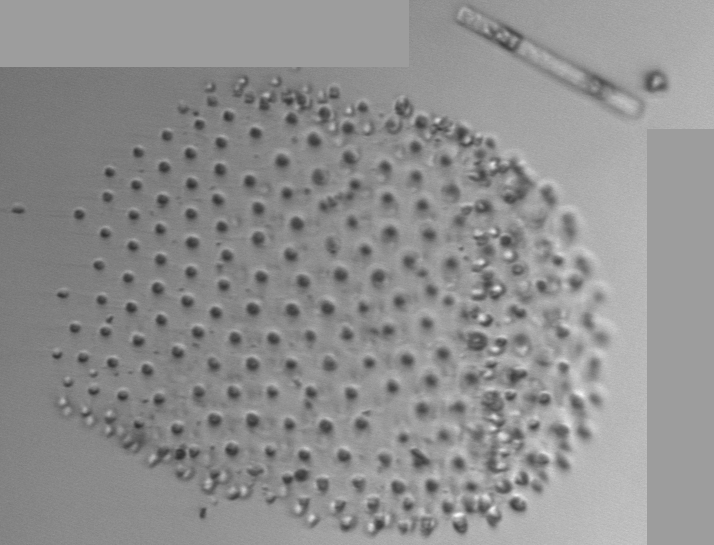
Label: Parvicorbicula_socialis